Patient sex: M
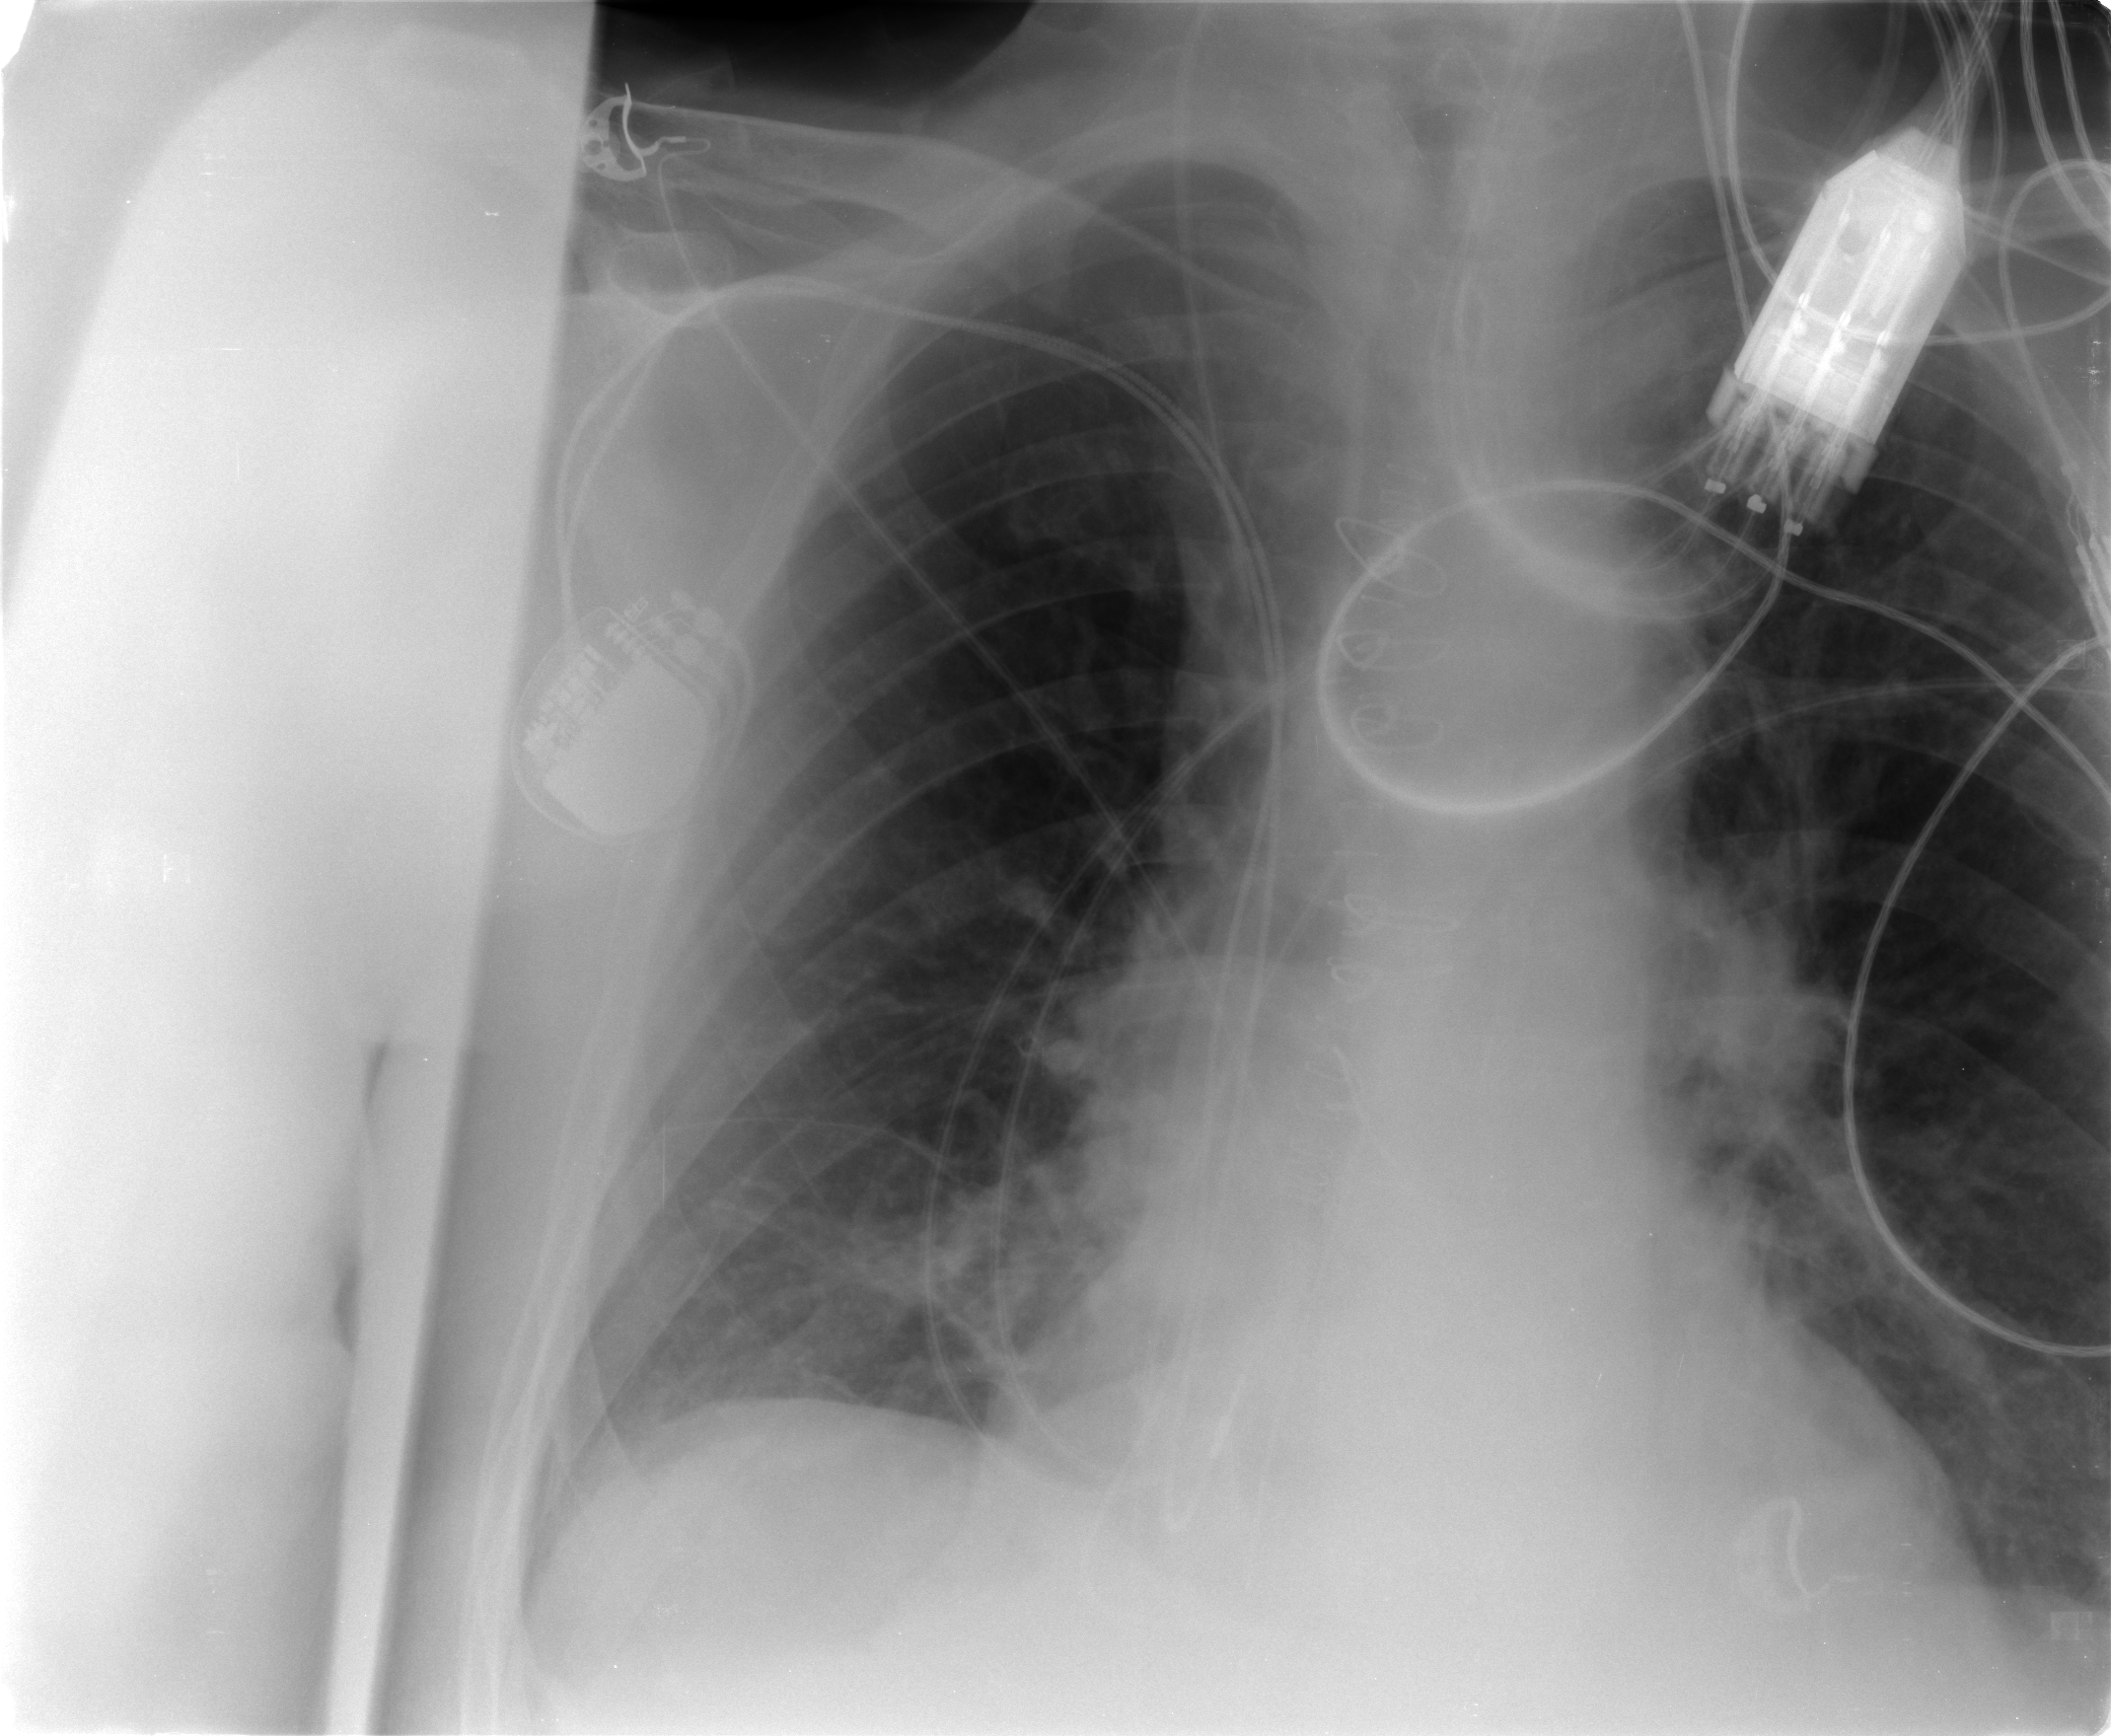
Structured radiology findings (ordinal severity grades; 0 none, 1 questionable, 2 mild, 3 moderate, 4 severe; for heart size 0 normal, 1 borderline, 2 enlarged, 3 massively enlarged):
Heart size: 0
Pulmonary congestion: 0
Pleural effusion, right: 1
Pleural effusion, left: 1
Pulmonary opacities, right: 0
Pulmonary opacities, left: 0
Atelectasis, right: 2
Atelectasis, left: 1